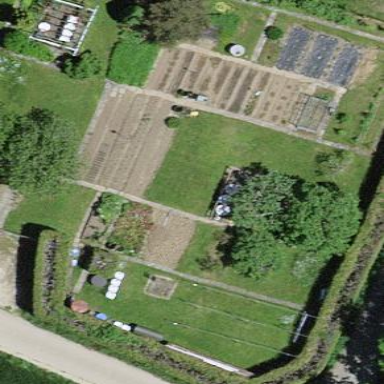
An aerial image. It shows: Area designated for allotments.